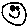
Label: smiley face